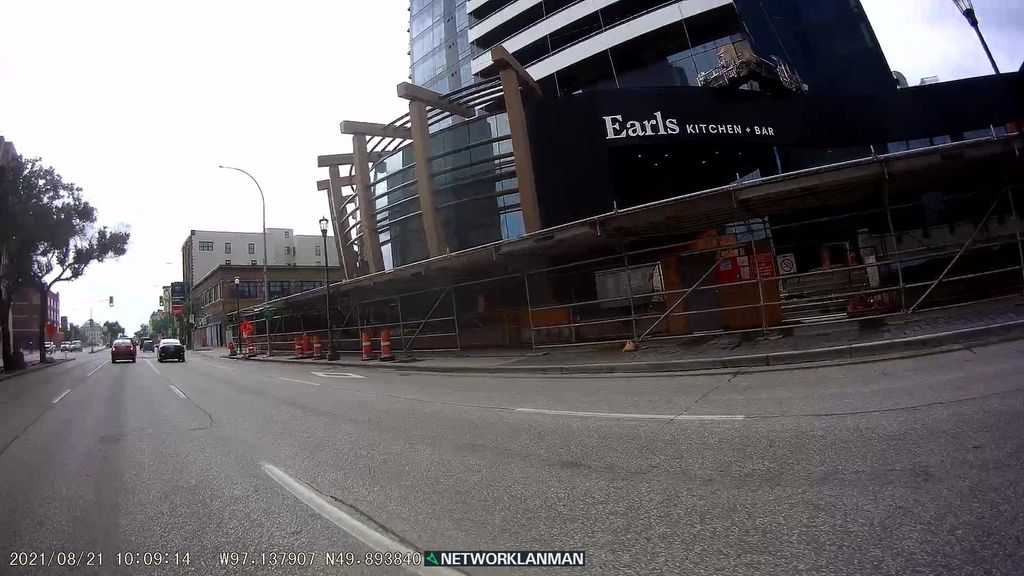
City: winnipeg